Question: Why doesn't the margin work for elements inside the recyclerview? I searched for a solution to the problem, nothing worked in my case. The changes are displayed in android studio, but not on the emulator.
But when I add margin for recyclerview, the elements move left/up/right. But I can't make the distance between the elements.
This is what it looks like now:

:
'''
<?xml version="1.0" encoding="utf-8"?>
<androidx.constraintlayout.widget.ConstraintLayout xmlns:android="http://schemas.android.com/apk/res/android"
xmlns:app="http://schemas.android.com/apk/res-auto"
xmlns:tools="http://schemas.android.com/tools"
android:layout_width="match_parent"
android:layout_height="wrap_content"
android:background="@drawable/radius"
android:layout_marginTop="90dp"
android:layout_marginLeft="15dp"
android:layout_marginRight="15dp"
android:layout_marginBottom="-80dp">
<ImageView
android:id="@+id/items"
android:layout_width="24dp"
android:layout_height="24dp"
android:layout_marginStart="166dp"
android:layout_marginLeft="166dp"
app:layout_constraintBottom_toBottomOf="parent"
app:layout_constraintStart_toEndOf="@+id/imageView"
app:srcCompat="@drawable/items"
tools:srcCompat="@tools:sample/avatars" />
<ImageView
android:id="@+id/imageView"
android:layout_width="120dp"
android:layout_height="120dp"
android:layout_marginStart="10dp"
android:layout_marginLeft="10dp"
android:layout_marginTop="15dp"
android:layout_marginEnd="251dp"
android:layout_marginRight="251dp"
app:layout_constraintBottom_toBottomOf="parent"
app:layout_constraintEnd_toEndOf="parent"
app:layout_constraintHorizontal_bias="0.0"
app:layout_constraintStart_toStartOf="parent"
app:layout_constraintTop_toTopOf="parent"
app:layout_constraintVertical_bias="0.333"
app:srcCompat="@drawable/ic_launcher_background" />
<TextView
android:id="@+id/myText2"
android:layout_width="wrap_content"
android:layout_height="wrap_content"
android:layout_marginStart="50dp"
android:layout_marginLeft="50dp"
android:layout_marginTop="10dp"
android:layout_marginBottom="82dp"
android:text="Description"
android:textColor="#000000"
android:textSize="26sp"
android:textStyle="bold"
app:layout_constraintBottom_toBottomOf="parent"
app:layout_constraintStart_toEndOf="@+id/imageView"
app:layout_constraintTop_toTopOf="parent"
app:layout_constraintVertical_bias="1.0" />
<TextView
android:id="@+id/myText1"
android:layout_width="wrap_content"
android:layout_height="wrap_content"
android:layout_marginStart="51dp"
android:layout_marginLeft="51dp"
android:layout_marginBottom="60dp"
android:text="Title"
android:textColor="#000000"
android:textSize="19sp"
app:layout_constraintBottom_toBottomOf="parent"
app:layout_constraintStart_toEndOf="@+id/imageView"
app:layout_constraintTop_toBottomOf="@+id/title"
app:layout_constraintVertical_bias="1.0" />
<ImageView
android:id="@+id/qr"
android:layout_width="24dp"
android:layout_height="24dp"
android:layout_marginStart="8dp"
android:layout_marginLeft="8dp"
android:layout_marginEnd="5dp"
android:layout_marginRight="5dp"
app:layout_constraintBottom_toBottomOf="parent"
app:layout_constraintEnd_toEndOf="parent"
app:layout_constraintHorizontal_bias="0.148"
app:layout_constraintStart_toEndOf="@+id/items"
app:srcCompat="@drawable/qr_code"
tools:srcCompat="@tools:sample/avatars" />
</androidx.constraintlayout.widget.ConstraintLayout>
'''
:
'''
<?xml version="1.0" encoding="utf-8"?>
<androidx.drawerlayout.widget.DrawerLayout
xmlns:android="http://schemas.android.com/apk/res/android"
xmlns:app="http://schemas.android.com/apk/res-auto"
xmlns:tools="http://schemas.android.com/tools"
android:layout_width="match_parent"
android:layout_height="match_parent"
android:id="@+id/drawer_layout"
tools:context=".MainActivity">
<LinearLayout
android:layout_width="match_parent"
android:layout_height="match_parent"
android:orientation="vertical">
<include
layout="@layout/main_toolbar" />
<androidx.recyclerview.widget.RecyclerView
android:id="@+id/rv2"
android:layout_width="match_parent"
android:layout_height="match_parent" />
</LinearLayout>
<RelativeLayout
android:layout_width="300dp"
android:layout_height="match_parent"
android:layout_gravity="start"
android:background="@color/white">
<include layout="@layout/main_nav_drawer" />
</RelativeLayout>
</androidx.drawerlayout.widget.DrawerLayout>
'''
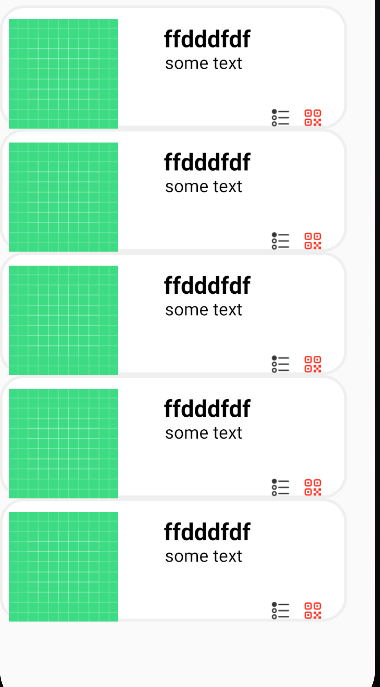
Answer: I believe the usually recommended approach to add spacing between recycler list items is to use a <URL>.
'''
mDividerItemDecoration = new DividerItemDecoration(recyclerView.getContext(),
mLayoutManager.getOrientation());
recyclerView.addItemDecoration(mDividerItemDecoration);
'''
You can then add a drawable, possibly transparent, with the desired spacing.
'''
Drawable mySpacer = ....;
mDividerItemDecoration.setDrawable(mySpacer);
'''